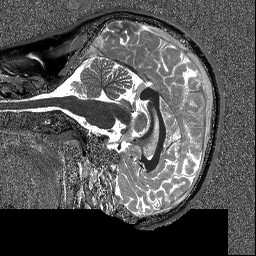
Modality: T1map
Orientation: sagittal
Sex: male